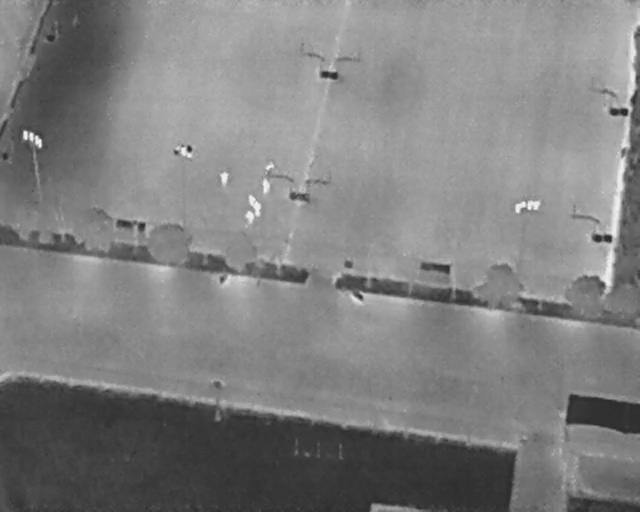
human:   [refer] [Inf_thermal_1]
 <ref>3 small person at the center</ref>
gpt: <box>[[33, 34, 36, 35, 2], [38, 38, 40, 40, 2], [38, 39, 41, 41, 2]]</box>

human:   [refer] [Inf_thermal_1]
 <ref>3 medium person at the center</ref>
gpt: <box>[[40, 31, 43, 33, 2], [40, 35, 43, 37, 2], [37, 41, 40, 43, 2]]</box>